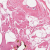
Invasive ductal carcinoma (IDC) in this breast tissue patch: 0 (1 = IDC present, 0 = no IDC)